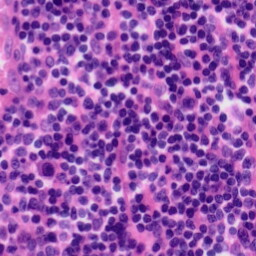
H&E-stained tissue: Tonsil